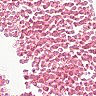
Metastatic tissue present: no